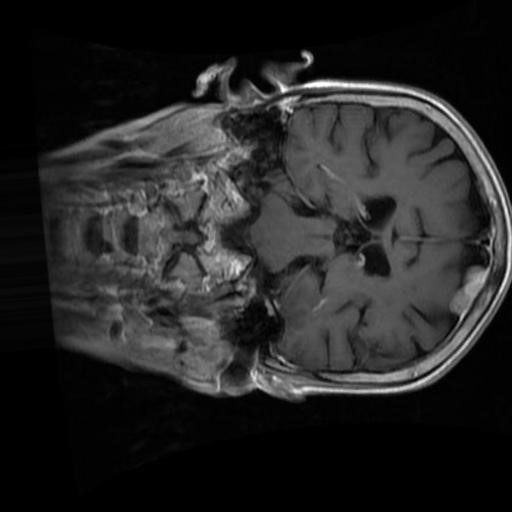
Label: brain_menin